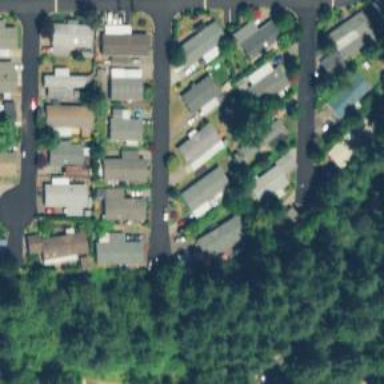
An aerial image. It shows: Residential area known as trailer park.